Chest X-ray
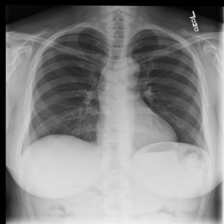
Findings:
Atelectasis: negative
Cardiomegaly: negative
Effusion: negative
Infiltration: negative
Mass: negative
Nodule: negative
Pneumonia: negative
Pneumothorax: negative
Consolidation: negative
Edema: negative
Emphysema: negative
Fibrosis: negative
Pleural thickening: negative
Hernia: negative